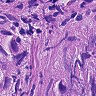
Metastatic tissue present: yes